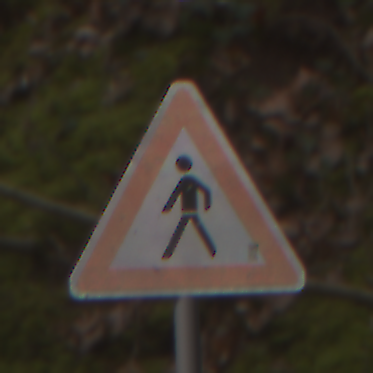
Verkehrszeichen: FussgaengerRechts
Umgebung: Outdoor, Nature
Tageszeit: Midday
Wetter: Overcast
Licht: Natural
Jahreszeit: Autumn
Kontrast: LowContrast